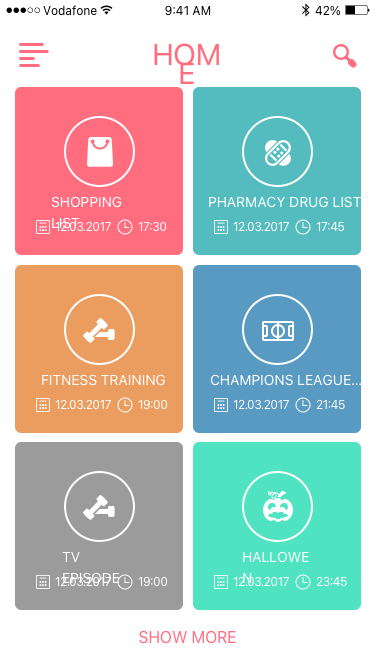
Text in this UI design:
HOME
HALLOWEN
23:45
12.03.2017
TV EPISODE
19:00
12.03.2017
CHAMPIONS LEAGUE…
21:45
12.03.2017
FITNESS TRAINING
19:00
12.03.2017
PHARMACY DRUG LIST
17:45
12.03.2017
SHOPPING LIST
17:30
12.03.2017
SHOW MORE
ALARMS
STATISTICS
SHORTLISTS
CALCULATE